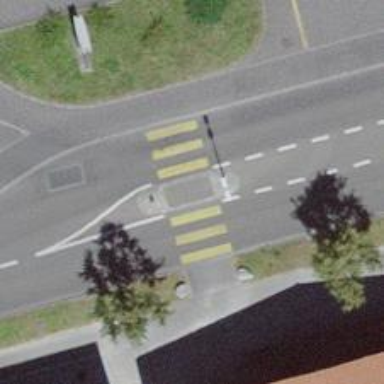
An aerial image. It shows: Marked road crossing with pedestrian island.